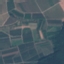
Land use / land cover class: PermanentCrop